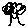
Label: tree